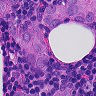
Metastatic tissue present: yes